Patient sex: M
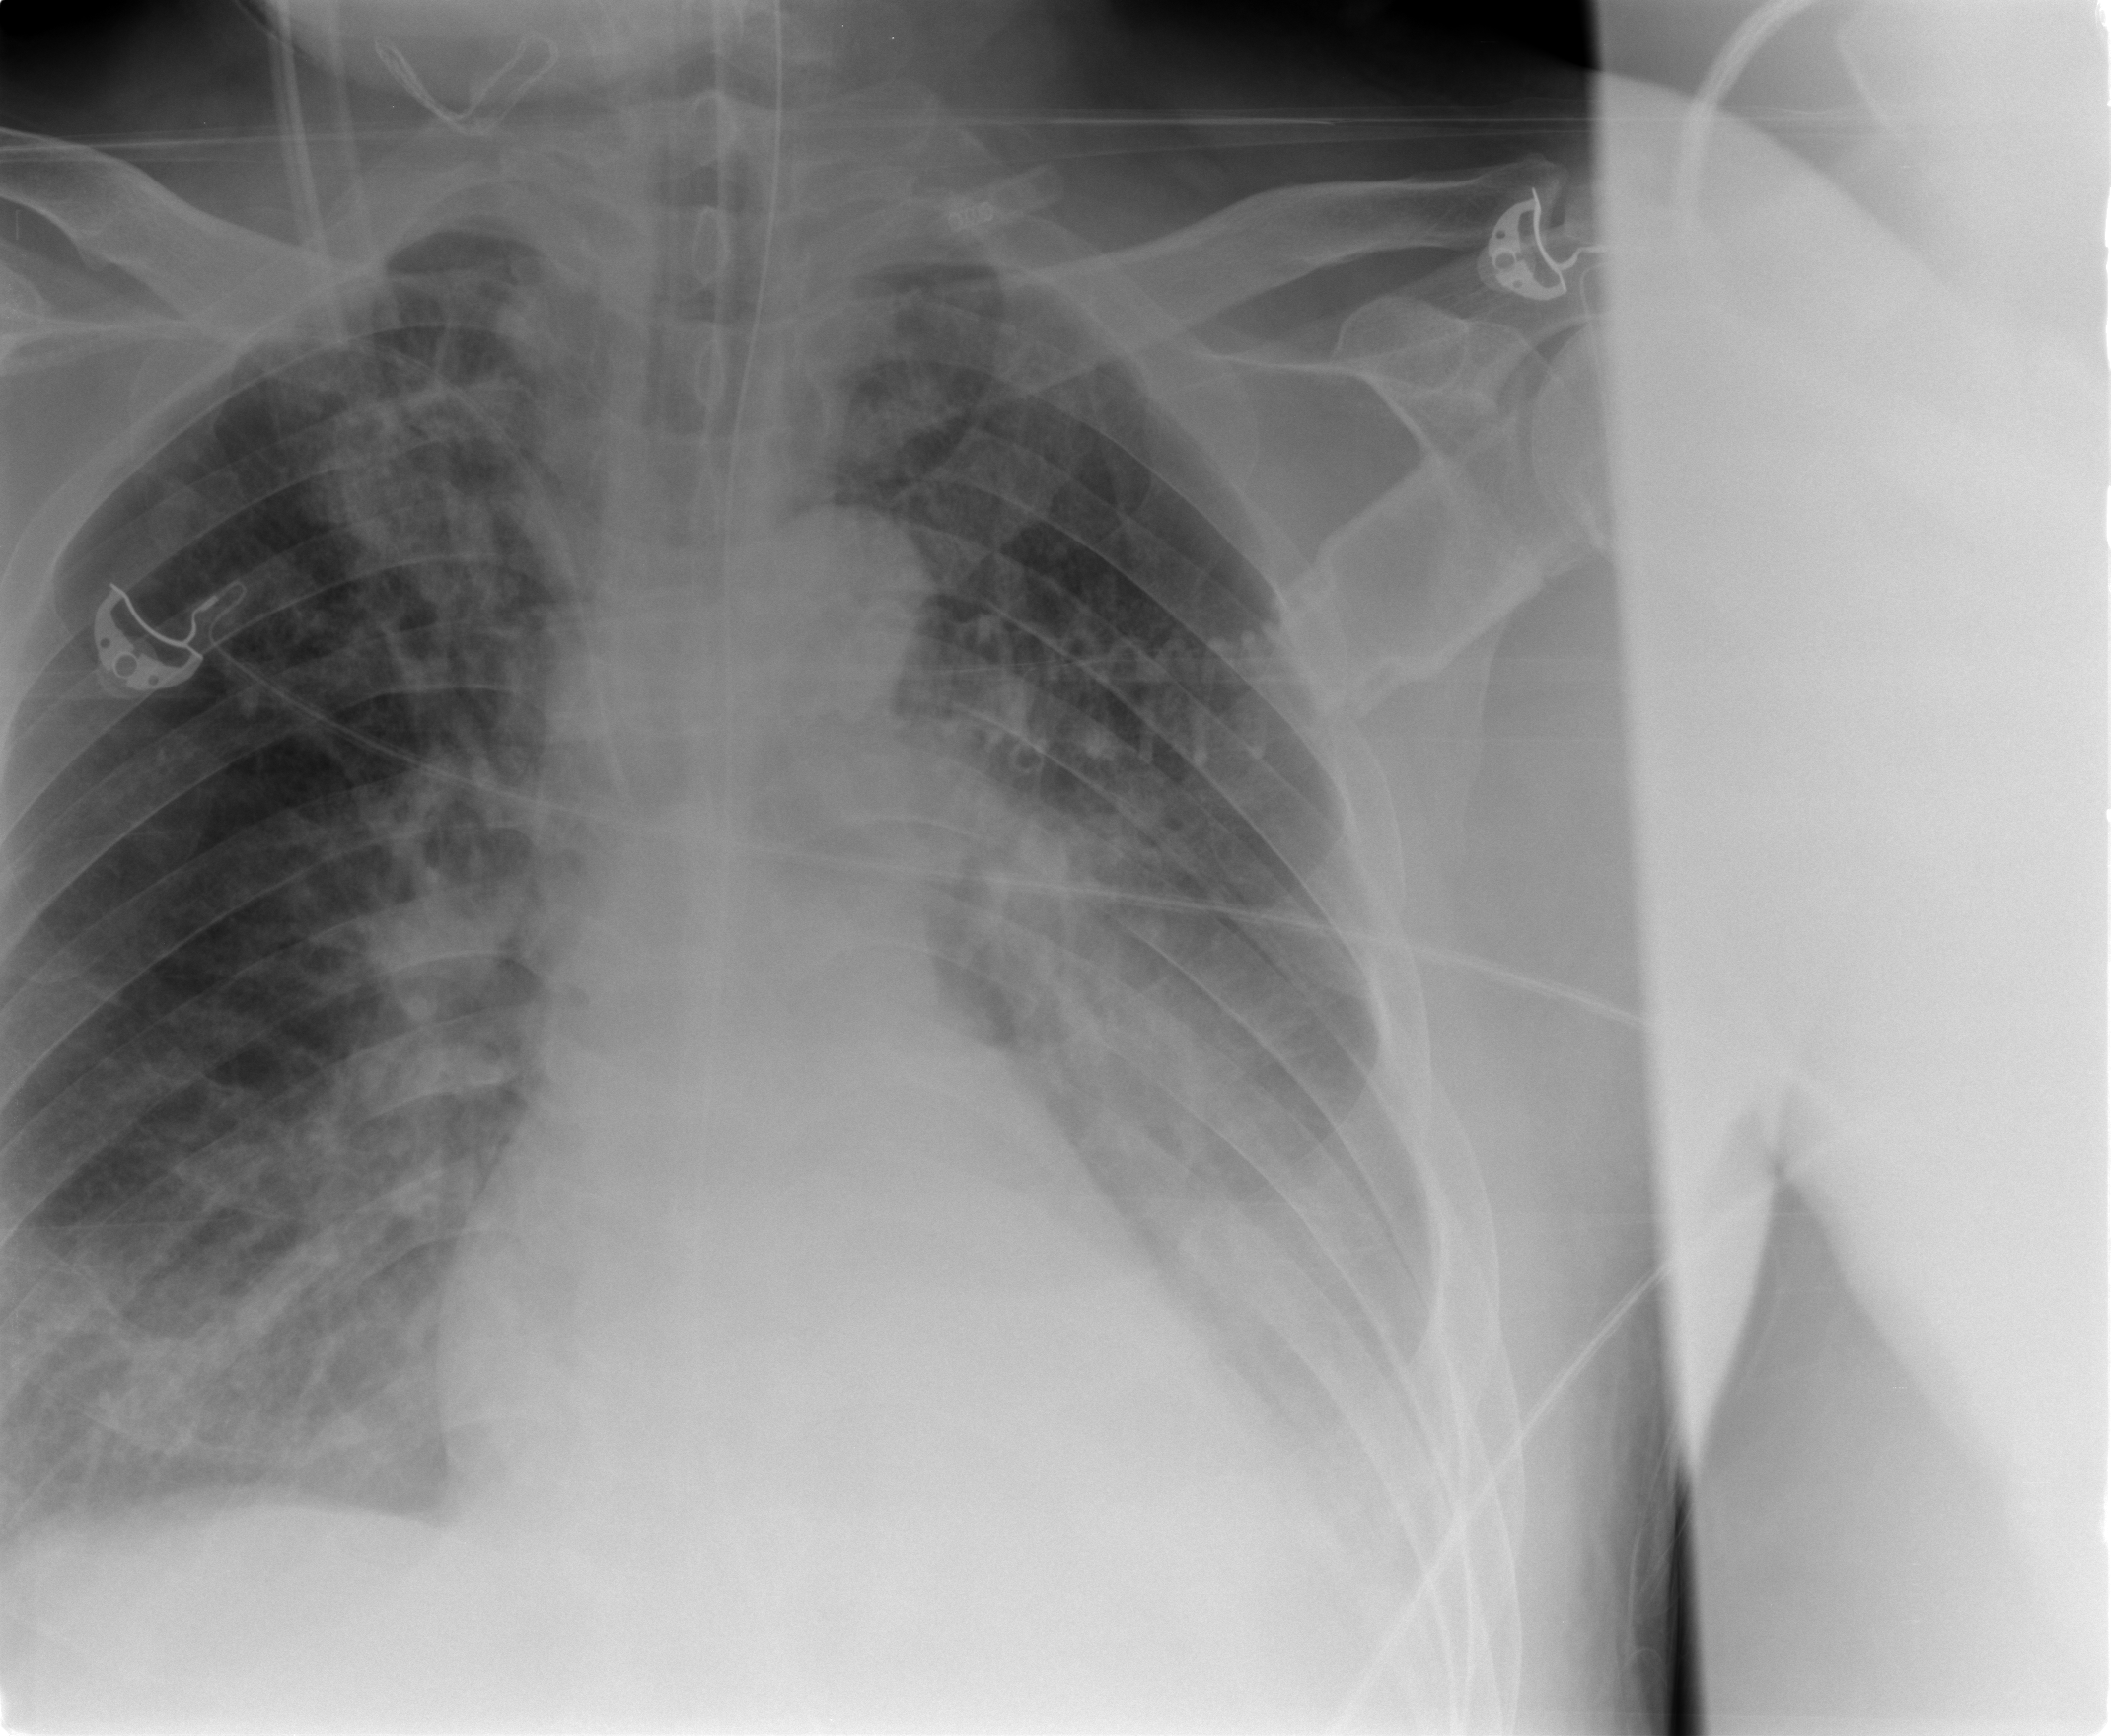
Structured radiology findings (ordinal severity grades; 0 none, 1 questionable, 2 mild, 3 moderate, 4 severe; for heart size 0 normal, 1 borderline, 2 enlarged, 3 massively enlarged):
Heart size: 2
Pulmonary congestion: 2
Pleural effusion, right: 0
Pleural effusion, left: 2
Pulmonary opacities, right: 2
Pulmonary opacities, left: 2
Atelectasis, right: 2
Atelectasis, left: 2